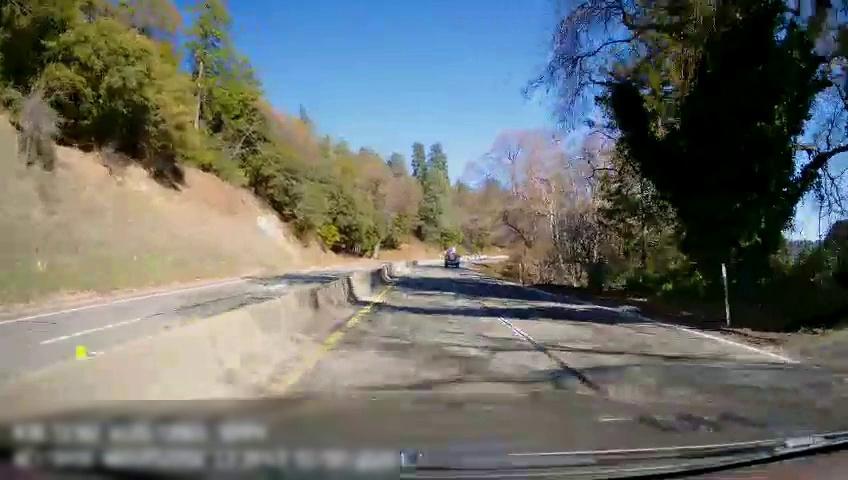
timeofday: Day
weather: Sunny
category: Drivable Space
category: Drivable Space
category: Vehicles | Truck
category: Lanes | Opposite Lane
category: Lanes | Opposite Lane
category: Lanes | Current Lane
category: Lanes | Current Lane
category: Lanes | Alternate Lane